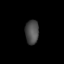
Tissue: lung
Cell type: Epithelial cells
Senescence score: 0.6631
Nuclear area (px): 317
Mean DAPI intensity: 76.445